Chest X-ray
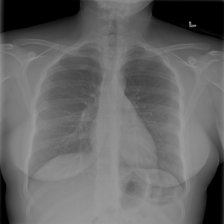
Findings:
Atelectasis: negative
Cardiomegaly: negative
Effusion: negative
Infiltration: negative
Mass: negative
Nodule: negative
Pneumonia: negative
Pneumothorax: negative
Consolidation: negative
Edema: negative
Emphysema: negative
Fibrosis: negative
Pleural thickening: negative
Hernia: negative